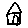
Label: house